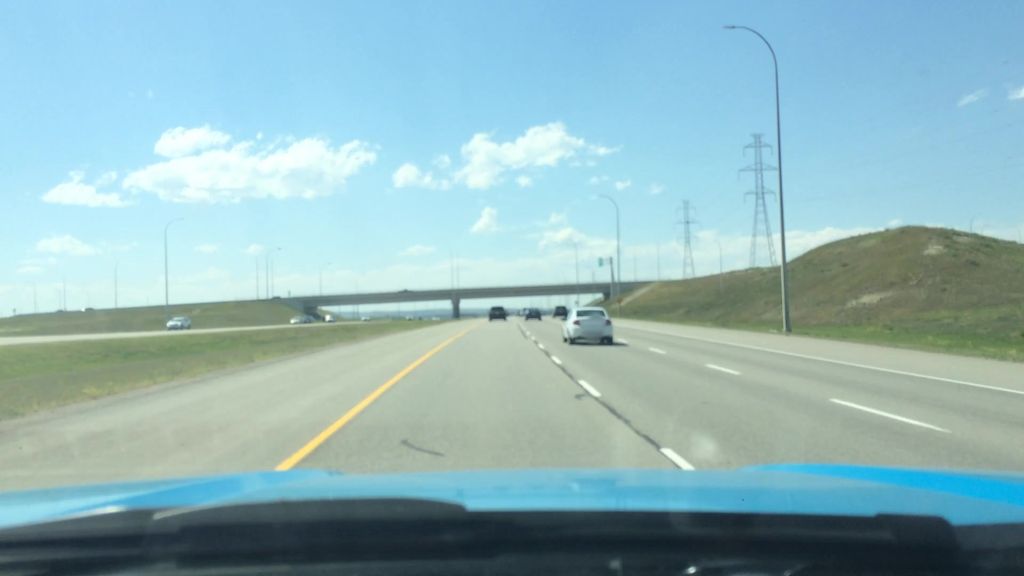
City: calgary